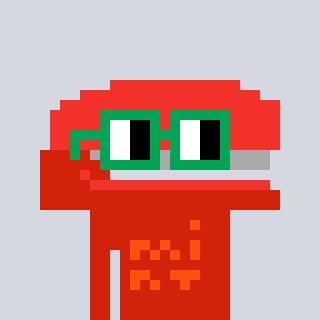
a pixel art character with square green glasses, a stapler-shaped head and a red-colored body on a cool background